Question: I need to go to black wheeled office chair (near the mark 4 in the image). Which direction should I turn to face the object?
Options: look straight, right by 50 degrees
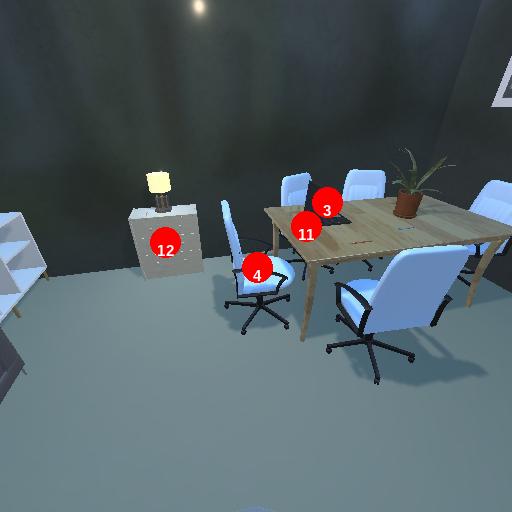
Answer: look straight